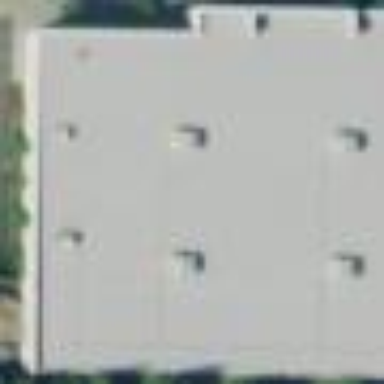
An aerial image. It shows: Commercial building.